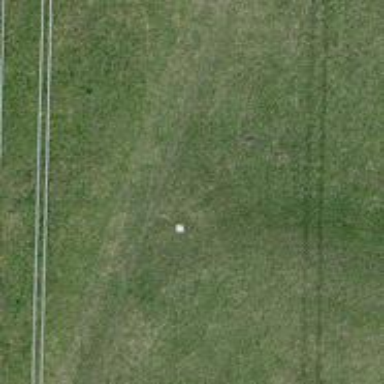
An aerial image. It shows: Grass track road with grade3 tracktype.